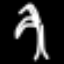
Label: palm tree